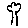
Label: tree